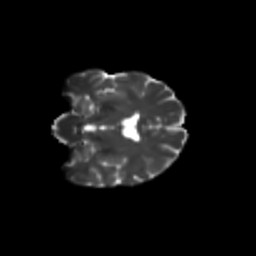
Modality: T2w
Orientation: coronal
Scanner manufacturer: siemens
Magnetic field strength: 3 T
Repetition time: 9.2 s
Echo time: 0.084 s